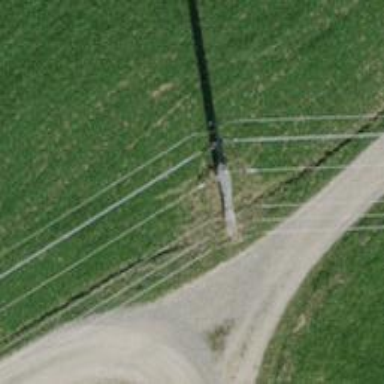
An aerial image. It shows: Power line in the image.